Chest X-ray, PA view. Patient: 32 years old, sex F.
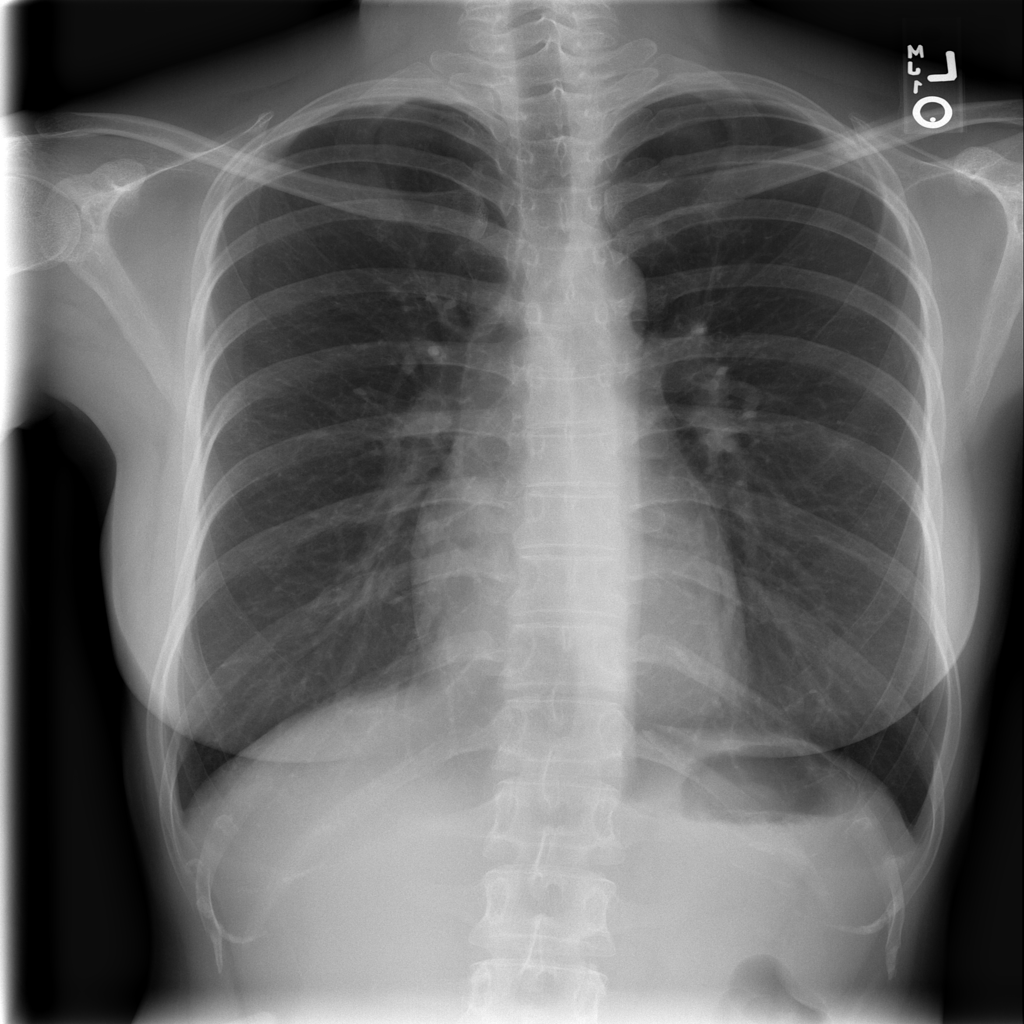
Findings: No Finding